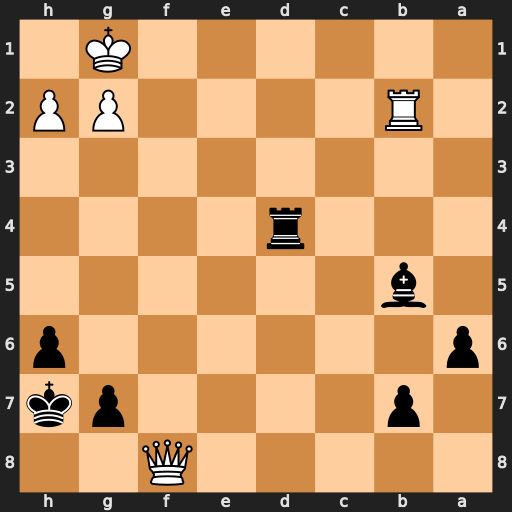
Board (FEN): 5Q2/1p4pk/p6p/1b6/3r4/8/1R4PP/6K1
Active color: b
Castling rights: -
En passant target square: -
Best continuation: Rd1+ Kf2 Rf1+ Ke3 Rxf8